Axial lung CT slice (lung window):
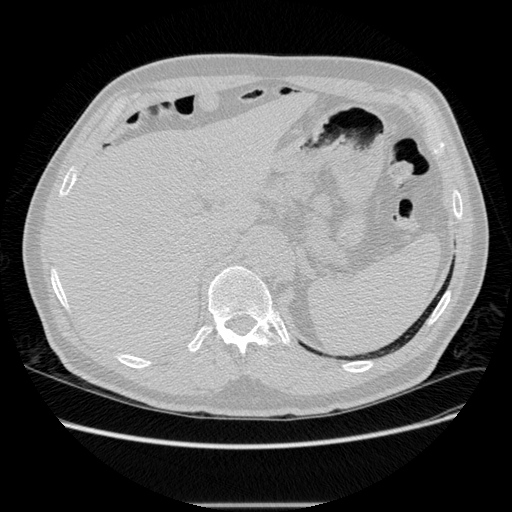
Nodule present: no